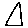
Label: triangle